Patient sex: M
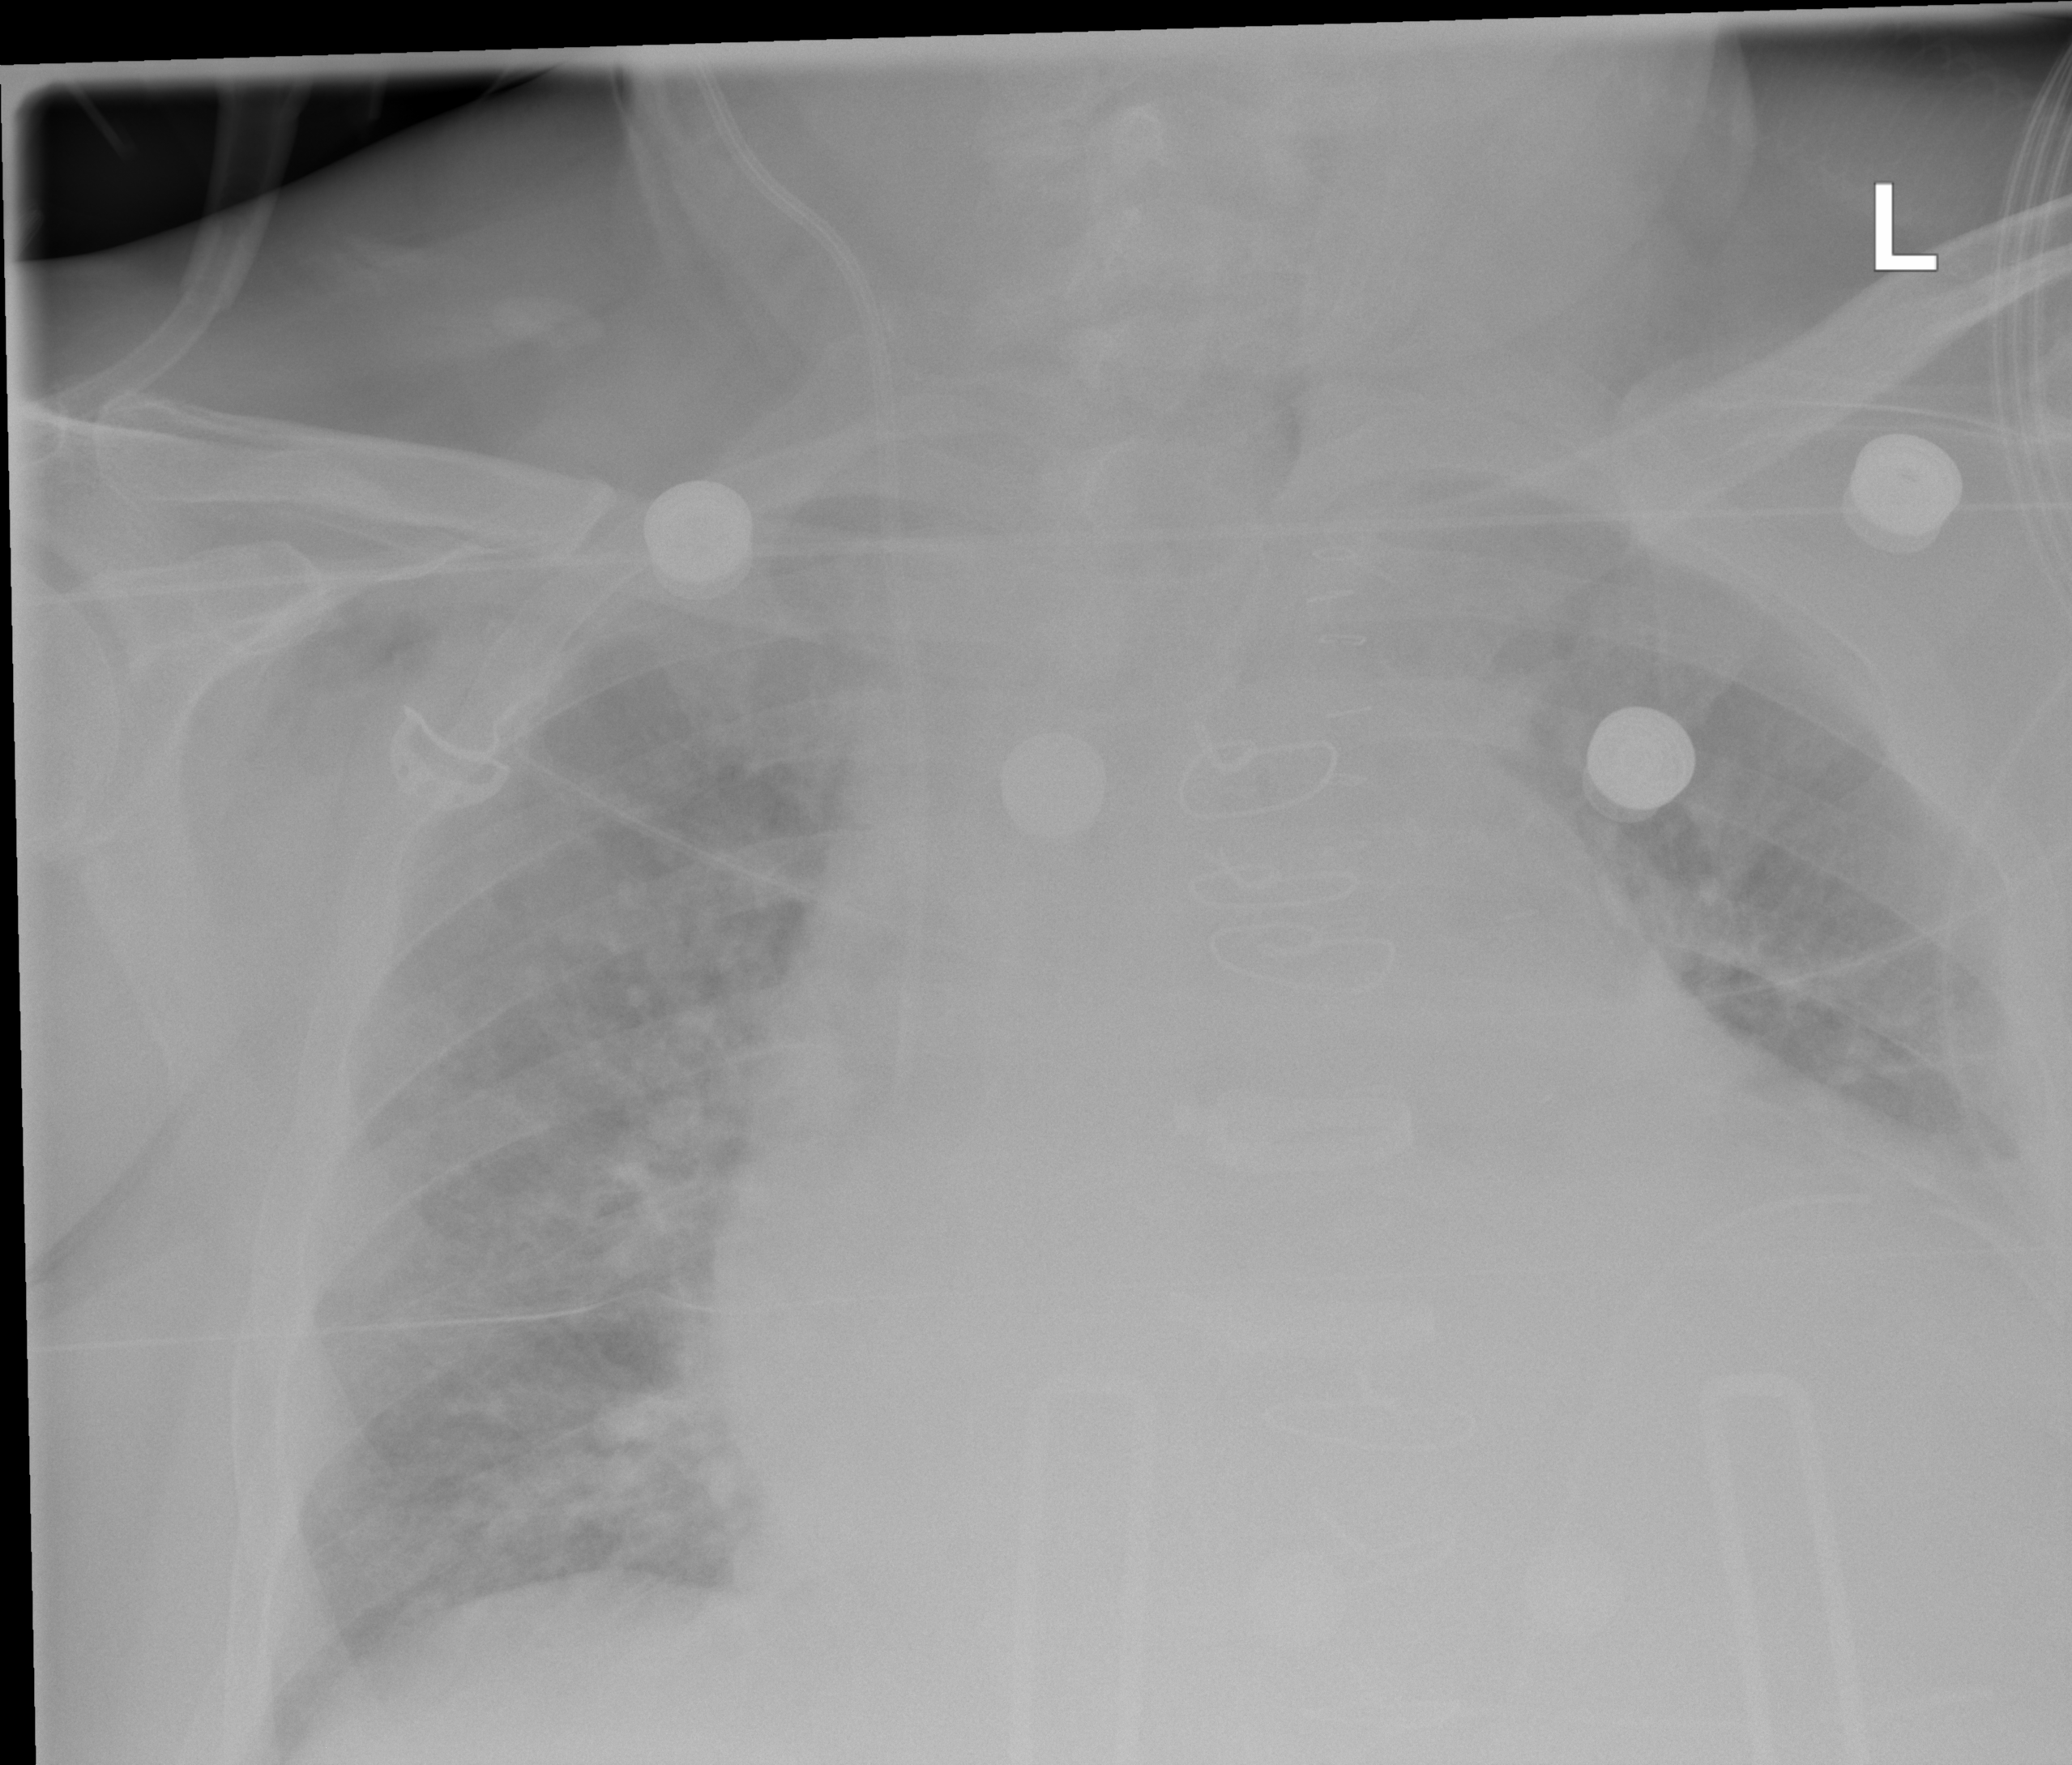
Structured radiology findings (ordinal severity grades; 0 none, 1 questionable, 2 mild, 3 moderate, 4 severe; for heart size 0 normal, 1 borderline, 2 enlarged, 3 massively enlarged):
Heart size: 3
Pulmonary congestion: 2
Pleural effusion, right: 2
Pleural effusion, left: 2
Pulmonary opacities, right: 2
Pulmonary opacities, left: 2
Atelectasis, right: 0
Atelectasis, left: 0